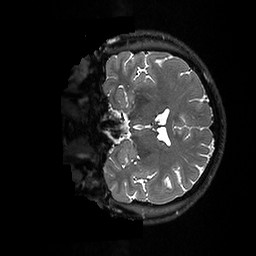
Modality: T2w
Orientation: coronal
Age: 32
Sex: male
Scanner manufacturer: ge
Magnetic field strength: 3 T
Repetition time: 3.202 s
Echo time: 0.0671 s